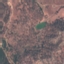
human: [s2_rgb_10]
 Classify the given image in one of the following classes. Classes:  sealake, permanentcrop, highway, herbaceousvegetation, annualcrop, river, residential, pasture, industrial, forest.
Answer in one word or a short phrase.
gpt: HerbaceousVegetation